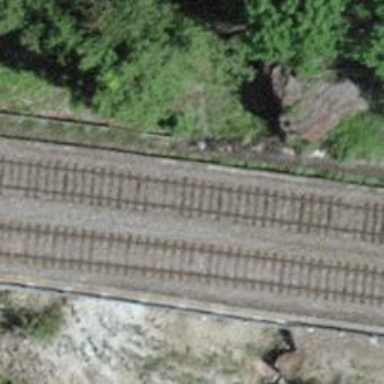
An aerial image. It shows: Railway track with contact lines for electrification.